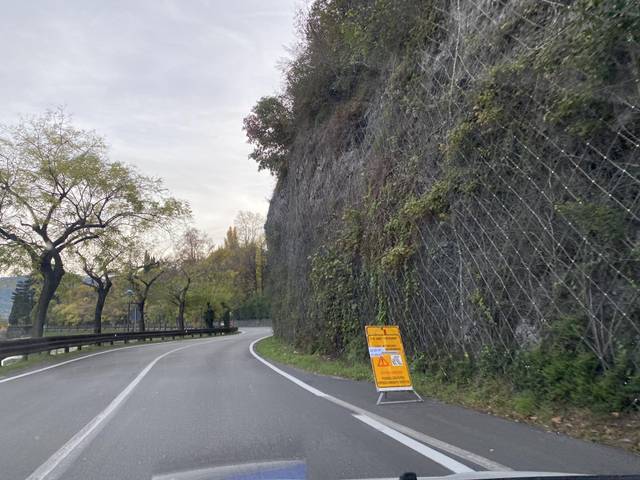
Region: Italy
Coordinates: 46.004, 9.234